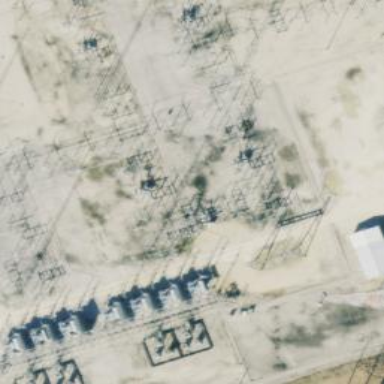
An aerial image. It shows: Switch for power supply.